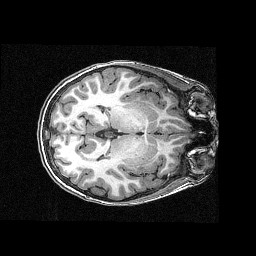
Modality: T1w
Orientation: axial
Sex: male
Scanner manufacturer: siemens
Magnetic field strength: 3 T
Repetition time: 2.3 s
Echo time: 0.00336 s